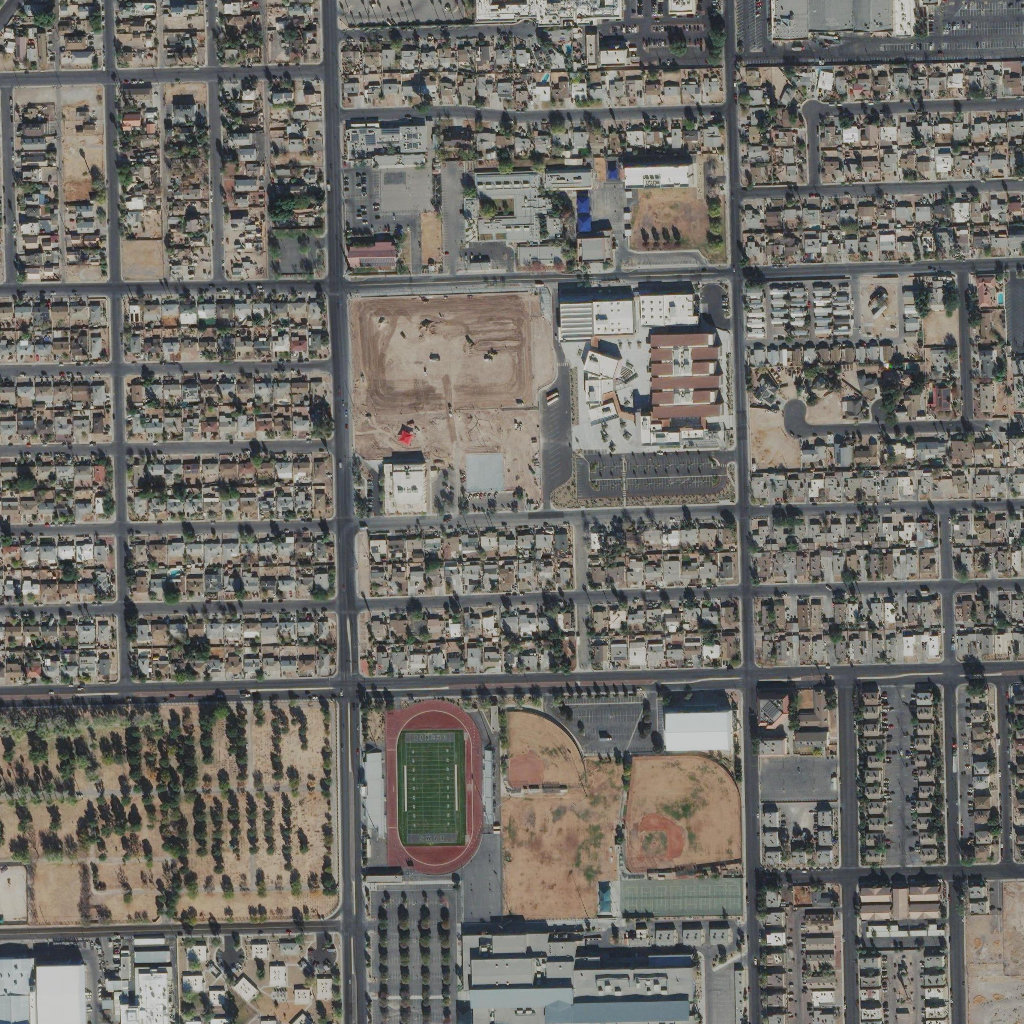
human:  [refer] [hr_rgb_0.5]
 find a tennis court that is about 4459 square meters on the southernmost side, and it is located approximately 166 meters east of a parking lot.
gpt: <box>[[60, 85, 72, 89, 0]]</box>

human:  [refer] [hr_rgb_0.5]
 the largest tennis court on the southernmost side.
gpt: <box>[[60, 85, 72, 89, 0]]</box>